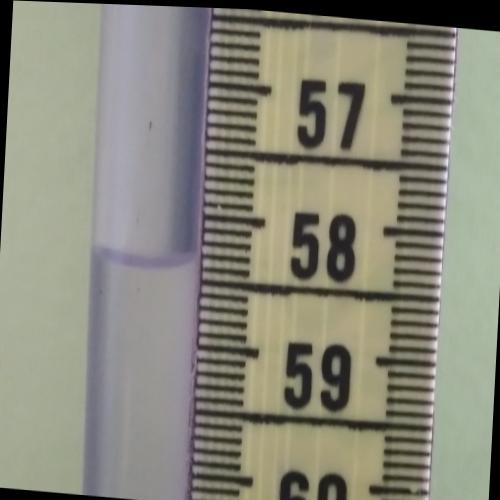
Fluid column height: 58.4 cm